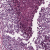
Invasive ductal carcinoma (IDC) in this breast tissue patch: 0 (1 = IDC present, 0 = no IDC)